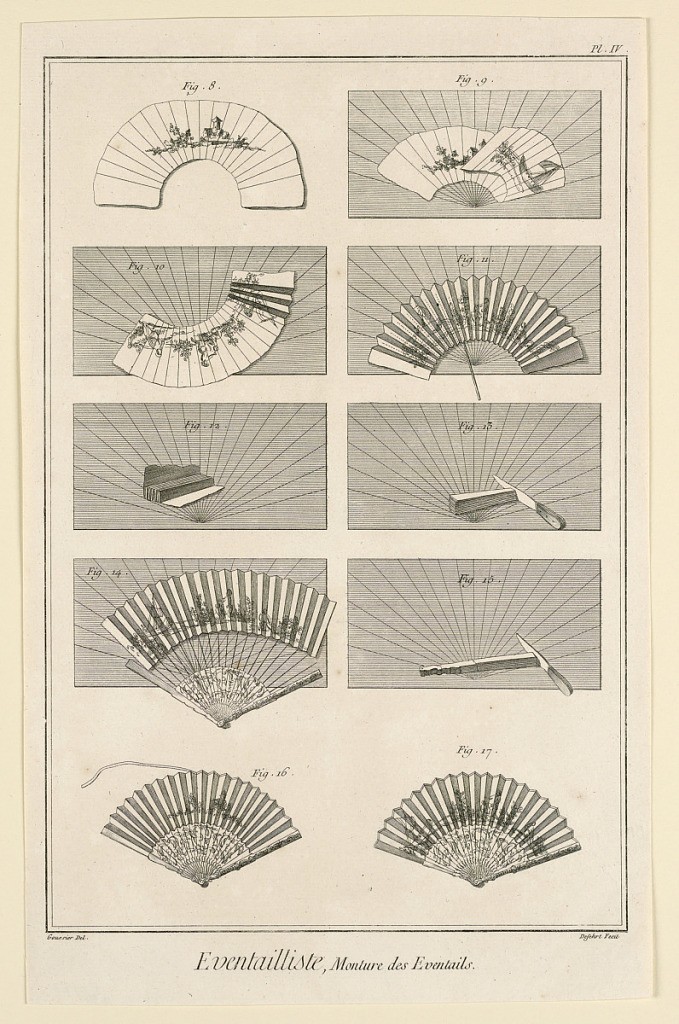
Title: Plate Illustrating Fanmaking from Diderot's "Encyclopédie"
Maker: Denis Diderot, French, 1713–1784
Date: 1751–1766
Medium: Engraving on paper
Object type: Drawing
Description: Plate illustrating fan manufacture from Diderot's "Encyclopédie."